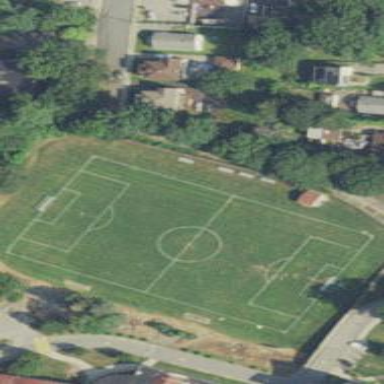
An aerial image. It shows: Soccer pitch designated for leisure and sports activities.